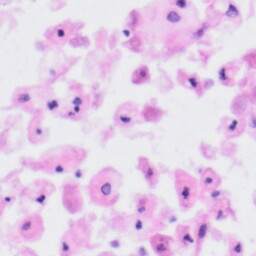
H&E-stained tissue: Tonsil